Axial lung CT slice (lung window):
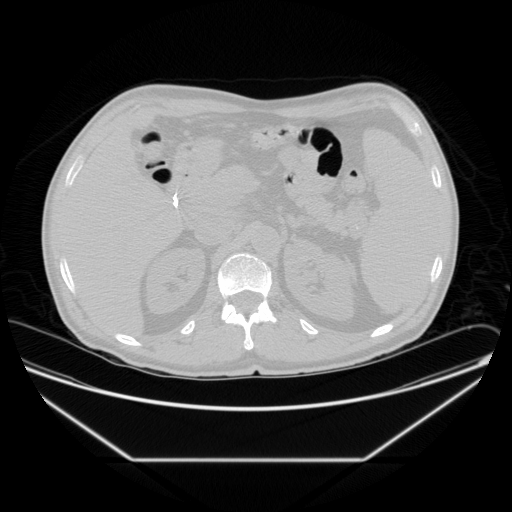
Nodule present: no